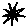
Label: star